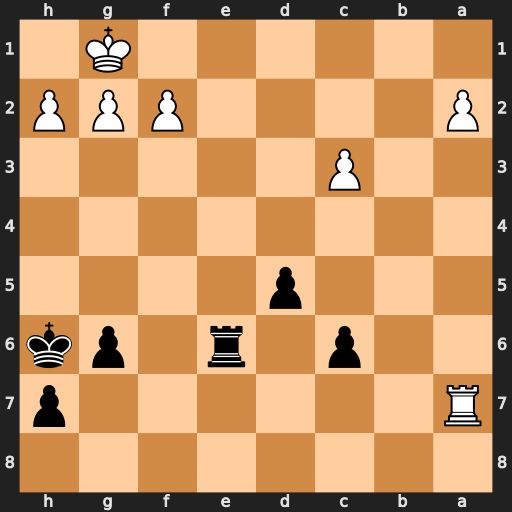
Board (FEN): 8/R6p/2p1r1pk/3p4/8/2P5/P4PPP/6K1
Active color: b
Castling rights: -
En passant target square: -
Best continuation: Re1#